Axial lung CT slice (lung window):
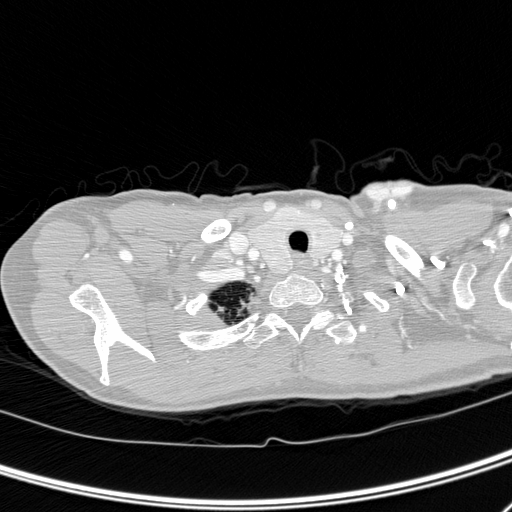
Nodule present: no